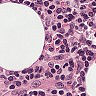
Metastatic tissue present: no